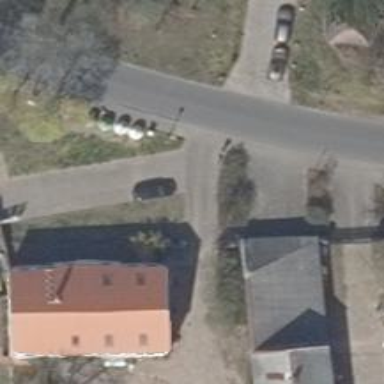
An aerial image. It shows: Driveway leading to service road.